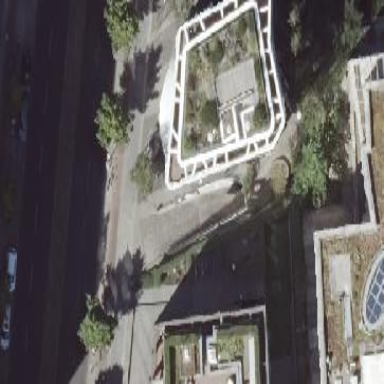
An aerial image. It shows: Flat roof office building that serves as museum.